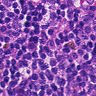
Metastatic tissue present: no